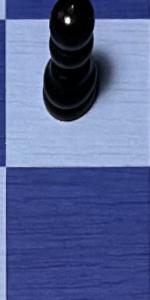
Label: Empty